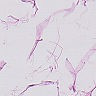
Metastatic tissue present: no